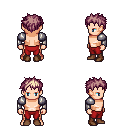
a pixel art fantasy rpg character, male body template, human, light skin, steel arm armor, red pants, white blonde bedhead hairstyle, brown shoes, four views (front, back, left, right), 2x2 character sprite sheet, small pixel art, hard edges, no anti-aliasing